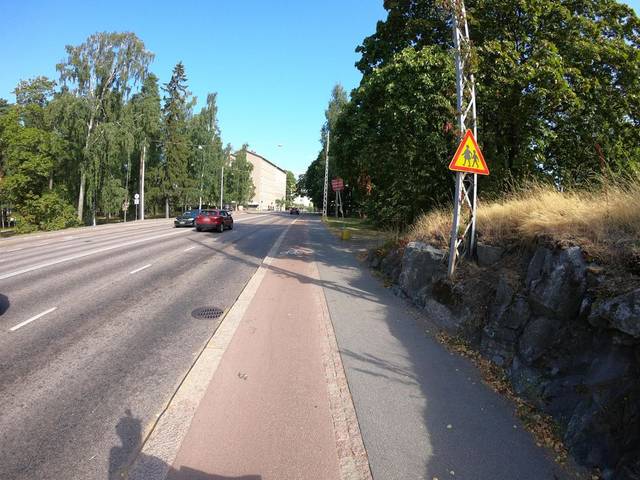
Region: Finland
Coordinates: 60.183, 24.916